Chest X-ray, PA view. Patient: 42 years old, sex M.
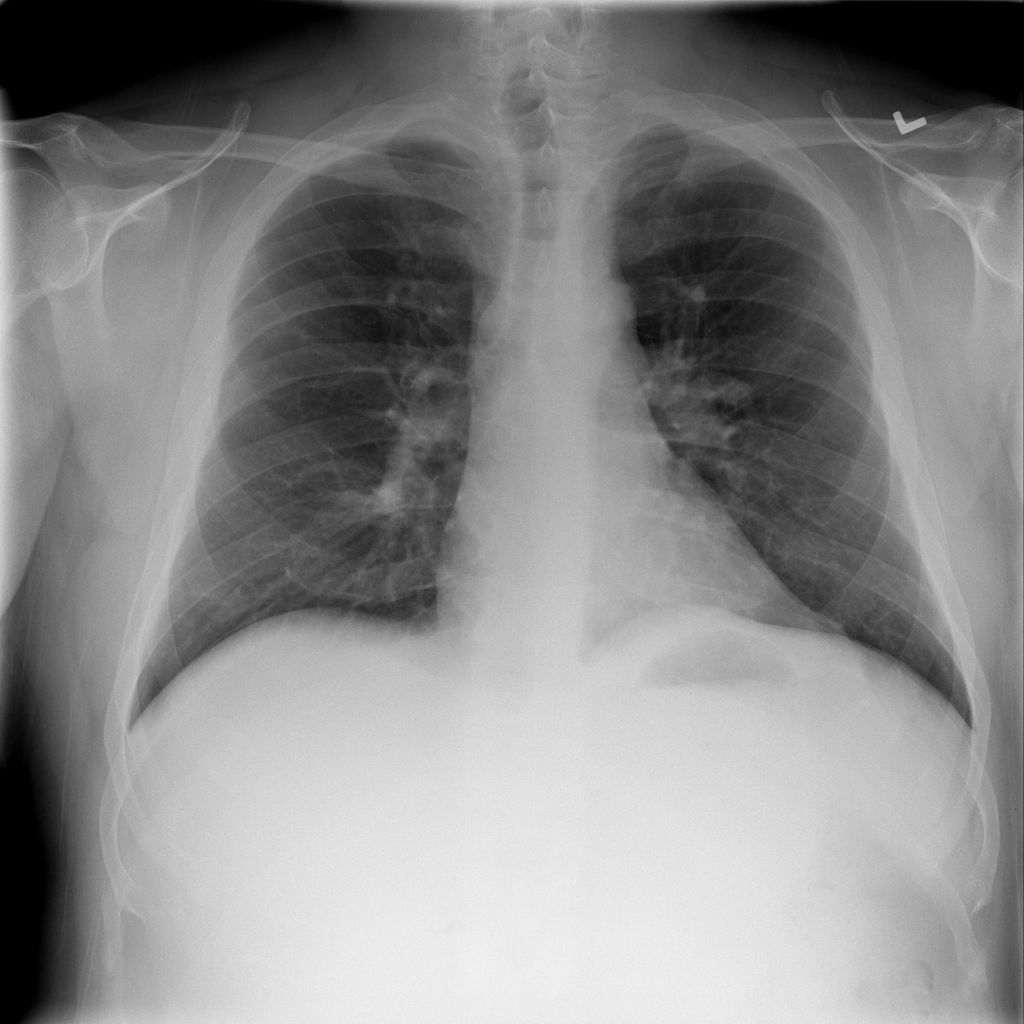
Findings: No Finding